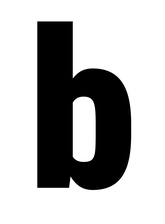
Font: Roboto_Condensed_Black